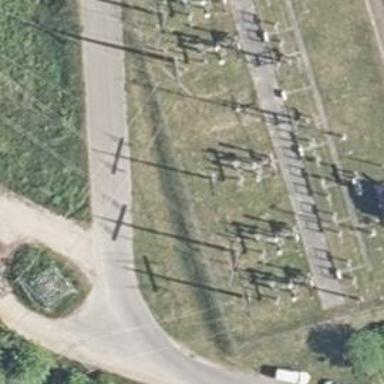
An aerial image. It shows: Power line in the image.